Field crop: maize
Growth stage: 2
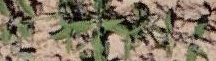
Species: atriplex